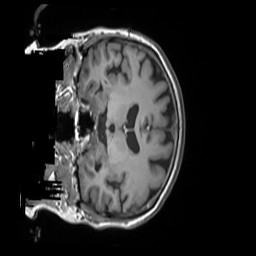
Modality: T1w
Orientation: coronal
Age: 68
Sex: female
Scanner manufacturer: siemens
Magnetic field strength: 3 T
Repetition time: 1.55 s
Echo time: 0.00234 s